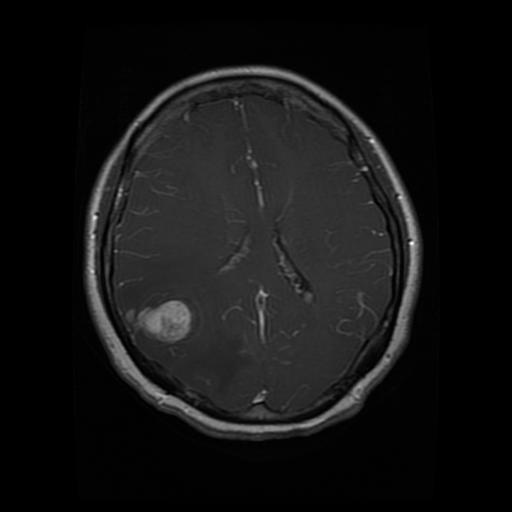
Label: glioma